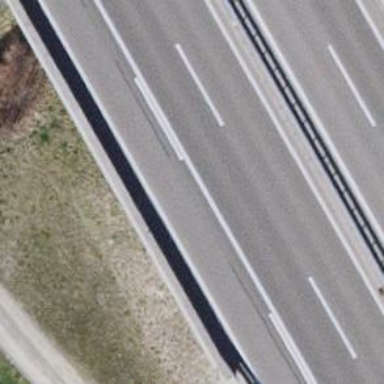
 designed for trunk highway and motorroad."